Question: I was working through texture mapping and I found this example which I cant figure out completely and I am not sure if the answer I got is right. Can someone help me out here
Question:

I thought the answer was: 'bottom-right vertex (1,0), top-left:(0,1), top-right(1,1)'
Is my answer correct?
If not can you explain how the texture mapping work. (no C++ code needed in explanation...I just want examples similar to the one above).
EDIT:
I think top right is (2,1)
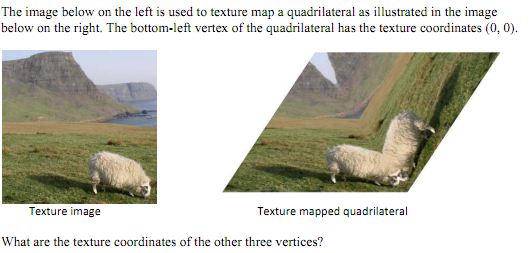
Answer: The quadrilateral consists of 2 triangles. The triangle on the left is the bottom-left half of the original texture. The triangle on the right is also the same image, except mirrored. If you look at the corners of your quadrilateral, you will easily understand the texture coordinates:
'''
original texture:
mountain peak sky
(0, 1)(0.5, 1) (1, 1)
+--------------+
| |
| |
| |
| |
| |
| |
| |
+--------------+
(0, 0) (1, 0)
grass sheep
quadrilateral
peak grass
+--------------+
/ /
/ /
/ /
/ /
/ /
/ /
+--------------+
grass sheep
'''
Therefore:
'''
(0.5, 1) (0, 0)
+--------------+
/ /
/ /
/ /
/ /
/ /
/ /
+--------------+
(0, 0) (1, 0)
'''